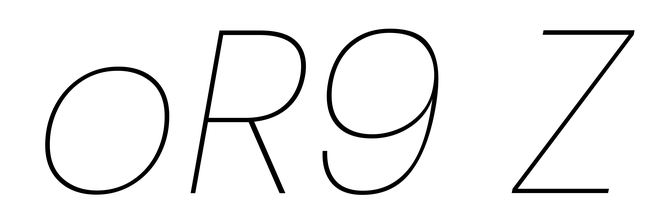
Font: Poppins-ThinItalic